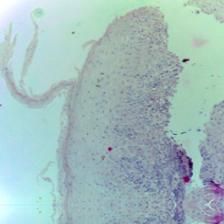
Diagnosis: Normal